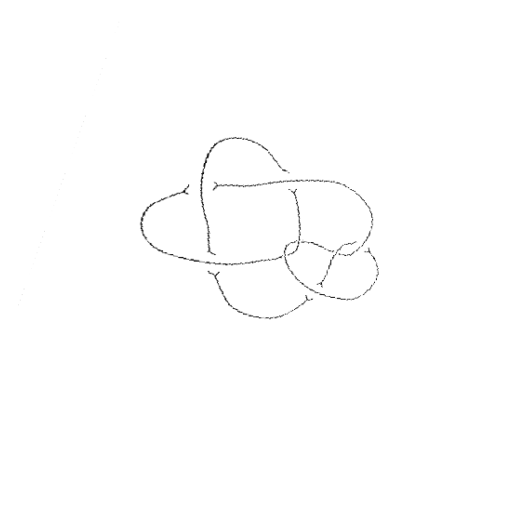
Crossing number: 8